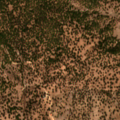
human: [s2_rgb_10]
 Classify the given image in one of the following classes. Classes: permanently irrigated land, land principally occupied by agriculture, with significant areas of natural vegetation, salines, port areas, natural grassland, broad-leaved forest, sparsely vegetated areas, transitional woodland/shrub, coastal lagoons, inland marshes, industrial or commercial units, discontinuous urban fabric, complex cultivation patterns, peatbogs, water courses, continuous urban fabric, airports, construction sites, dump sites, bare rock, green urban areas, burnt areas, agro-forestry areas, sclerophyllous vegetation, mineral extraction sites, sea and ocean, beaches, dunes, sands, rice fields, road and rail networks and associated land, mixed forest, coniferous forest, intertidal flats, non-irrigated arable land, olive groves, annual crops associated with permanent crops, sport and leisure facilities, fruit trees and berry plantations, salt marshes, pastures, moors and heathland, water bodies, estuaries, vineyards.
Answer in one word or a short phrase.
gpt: agro-forestry areas